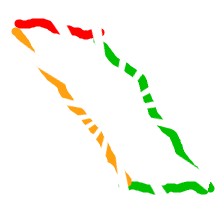
Shape: parallelogram